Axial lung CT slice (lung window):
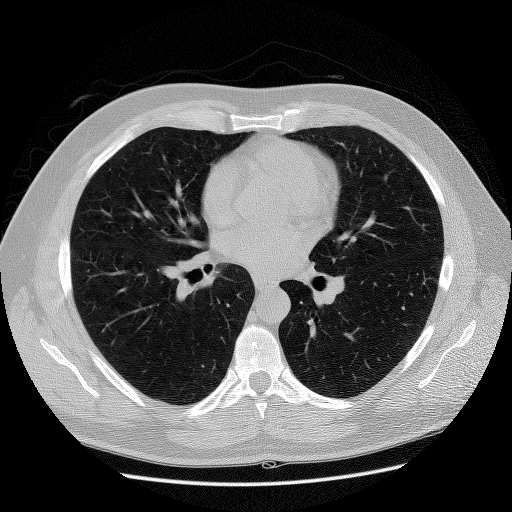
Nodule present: no